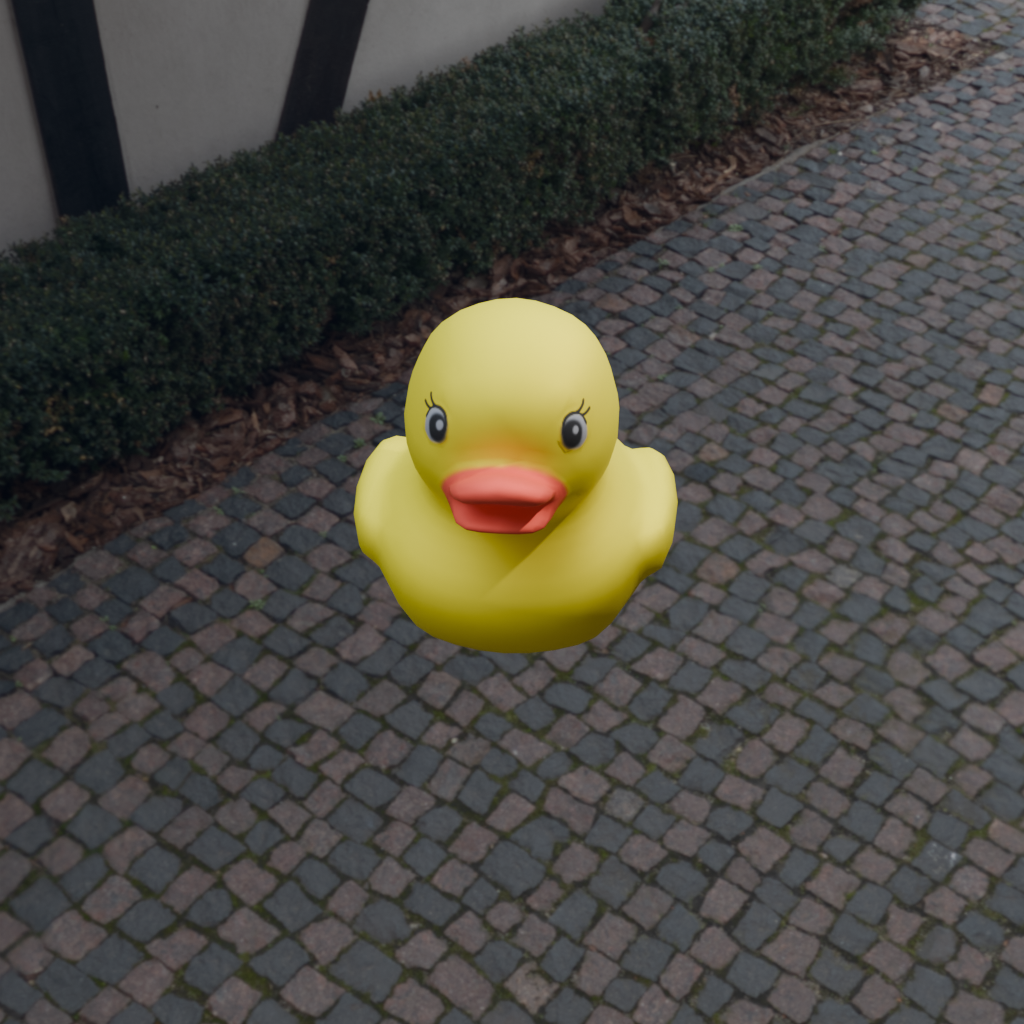
an image of a yellow rubber duck seen from <front> ourtyard with historic red brick buildings.